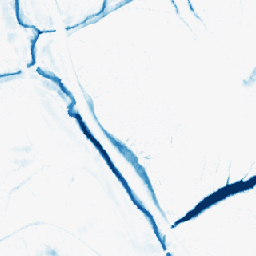
Category: morphological
Decomposition family: morphological_ellipse
Decomposition parameters: operation: closing
width: 20
height: 10
Upsampling method: nearest
Upsampling parameters: scale: 8
Upsampling scale: 8